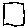
Label: square